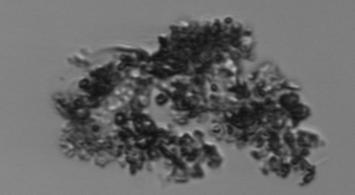
Label: detritus